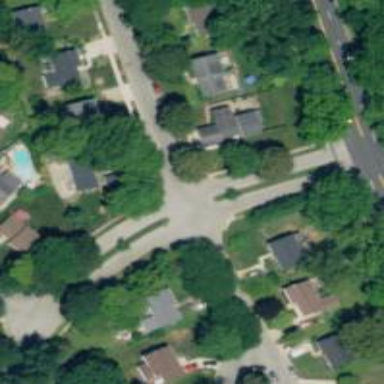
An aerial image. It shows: Residential road with sidewalk on the left.